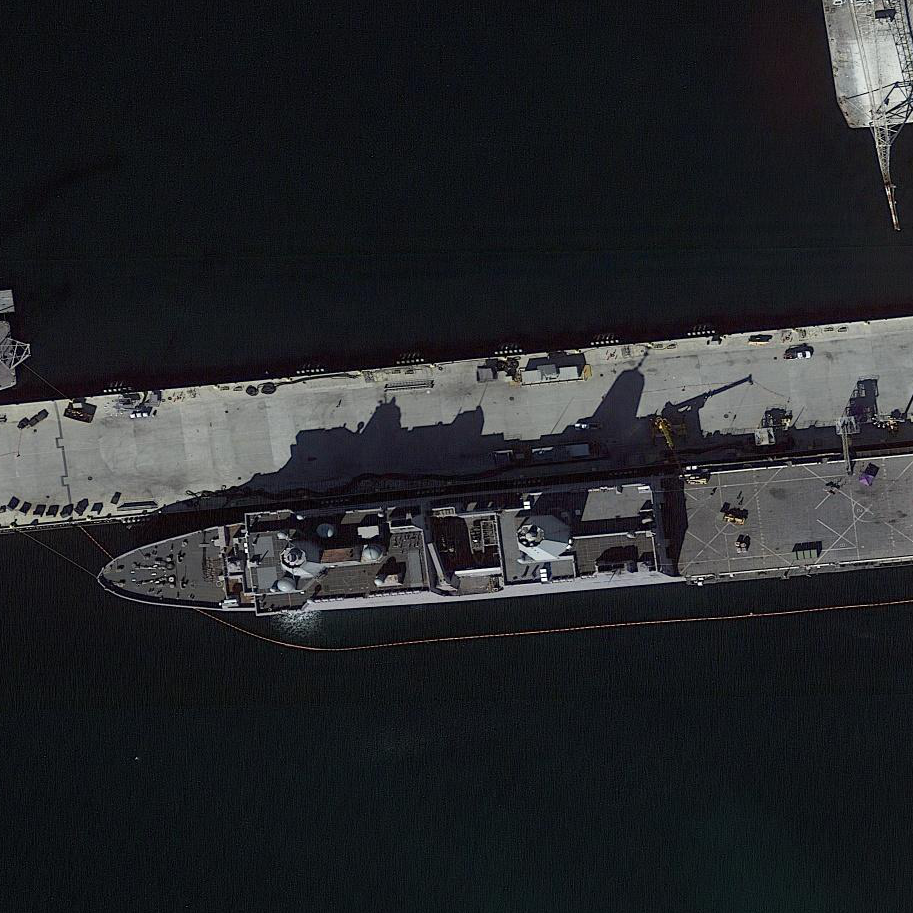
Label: combat